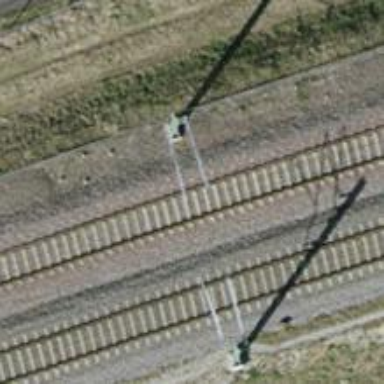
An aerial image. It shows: Catenary mast for power lines.